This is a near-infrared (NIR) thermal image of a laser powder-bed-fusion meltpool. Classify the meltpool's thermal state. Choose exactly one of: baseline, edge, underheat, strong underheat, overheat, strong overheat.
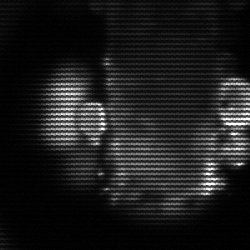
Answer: strong underheat